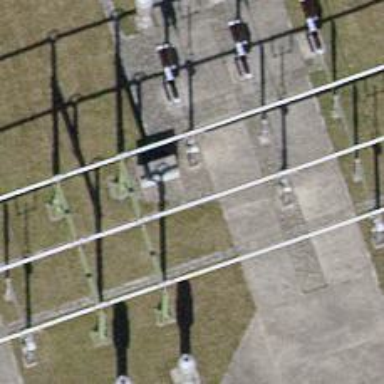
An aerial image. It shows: Busbar power line.